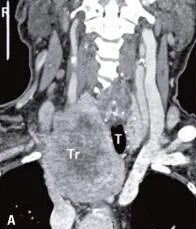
Patient's coronal.
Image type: radiology (ct)